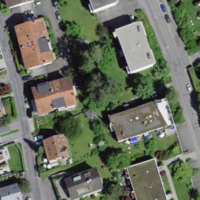
EUNIS habitat code: 55
Species observed at this site:
Passer domesticus
Fringilla coelebs